Question:
I am using MVC 3 validation. My Product Manager wants the label for each control that has an error to turn red.
So 'Student First Name' label should turn red. 'Email address' label should turn red.
I tried to wrap each error msg in a div and check the length of each div
'''
<div id="divValStudentFirstName">@Html.ValidationMessageFor(m => m.studentFirstName)</div>
'''
in a js file:
'''
$(document).ready(function () {
if ($("#divValStudentFirstName").length > 1) {
("#divStudentFirstName").css("color", "red");
}
'''
But I have no success. The validation check is done without a complete refresh and as a result, my $(document).ready isn't fired when validation hits.
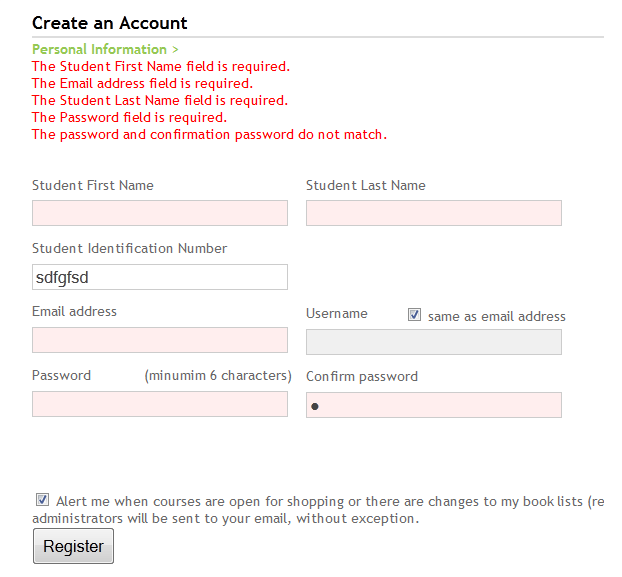
Answer: Client side validation disabled :
'''
public static IHtmlString ValidationLabelFor<TModel, TValue>(this HtmlHelper<TModel> html, Expression<Func<TModel, TValue>> expression, string labelText = null) {
var metadata = ModelMetadata.FromLambdaExpression(expression, html.ViewData);
var name = ExpressionHelper.GetExpressionText(expression);
string resolvedLabelText = labelText ?? metadata.DisplayName ?? metadata.PropertyName ?? name.Split('.').Last();
if (String.IsNullOrEmpty(resolvedLabelText)) {
return MvcHtmlString.Empty;
}
var tag = new TagBuilder("label");
tag.Attributes.Add("for", TagBuilder.CreateSanitizedId(html.ViewContext.ViewData.TemplateInfo.GetFullHtmlFieldName(name)));
tag.GenerateId(name);
tag.SetInnerText(resolvedLabelText);
ModelState modelState;
string fullName = html.ViewContext.ViewData.TemplateInfo.GetFullHtmlFieldName(name);
if (html.ViewData.ModelState.TryGetValue(fullName, out modelState)) {
if (modelState.Errors.Count > 0) {
tag.Attributes.Add("style", "color:red");
}
}
return new MvcHtmlString(tag.ToString());
}
'''
Client side validation enabled
I'm really not a king in js, but this seems to work (well on a simple case at least)
'''
$('form').submit(function () {
var form = $(this);
$('label').removeClass('field-validation-error');
if (!form.valid()) {
$('.input-validation-error')
.each(function () {
$("label[for='" + $(this).attr("id") + "']").addClass('field-validation-error');
});
}
});
'''